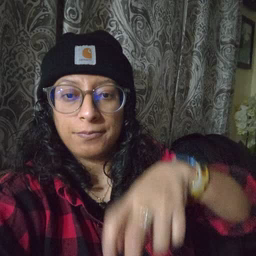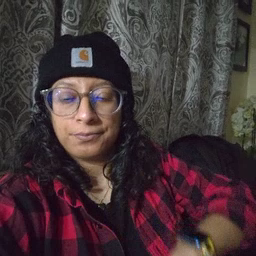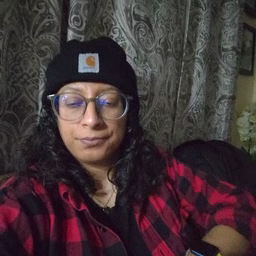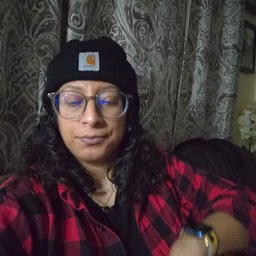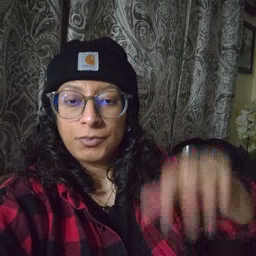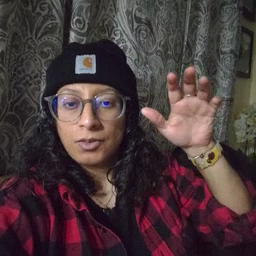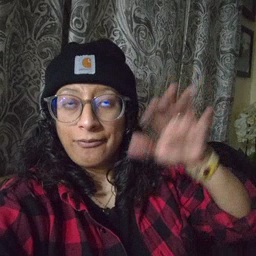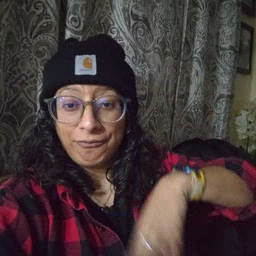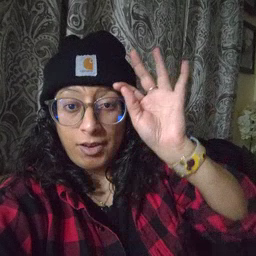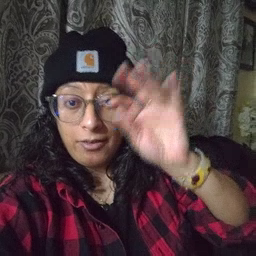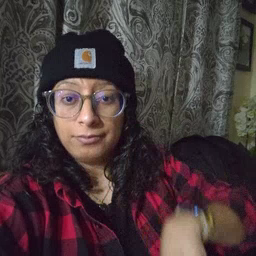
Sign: find